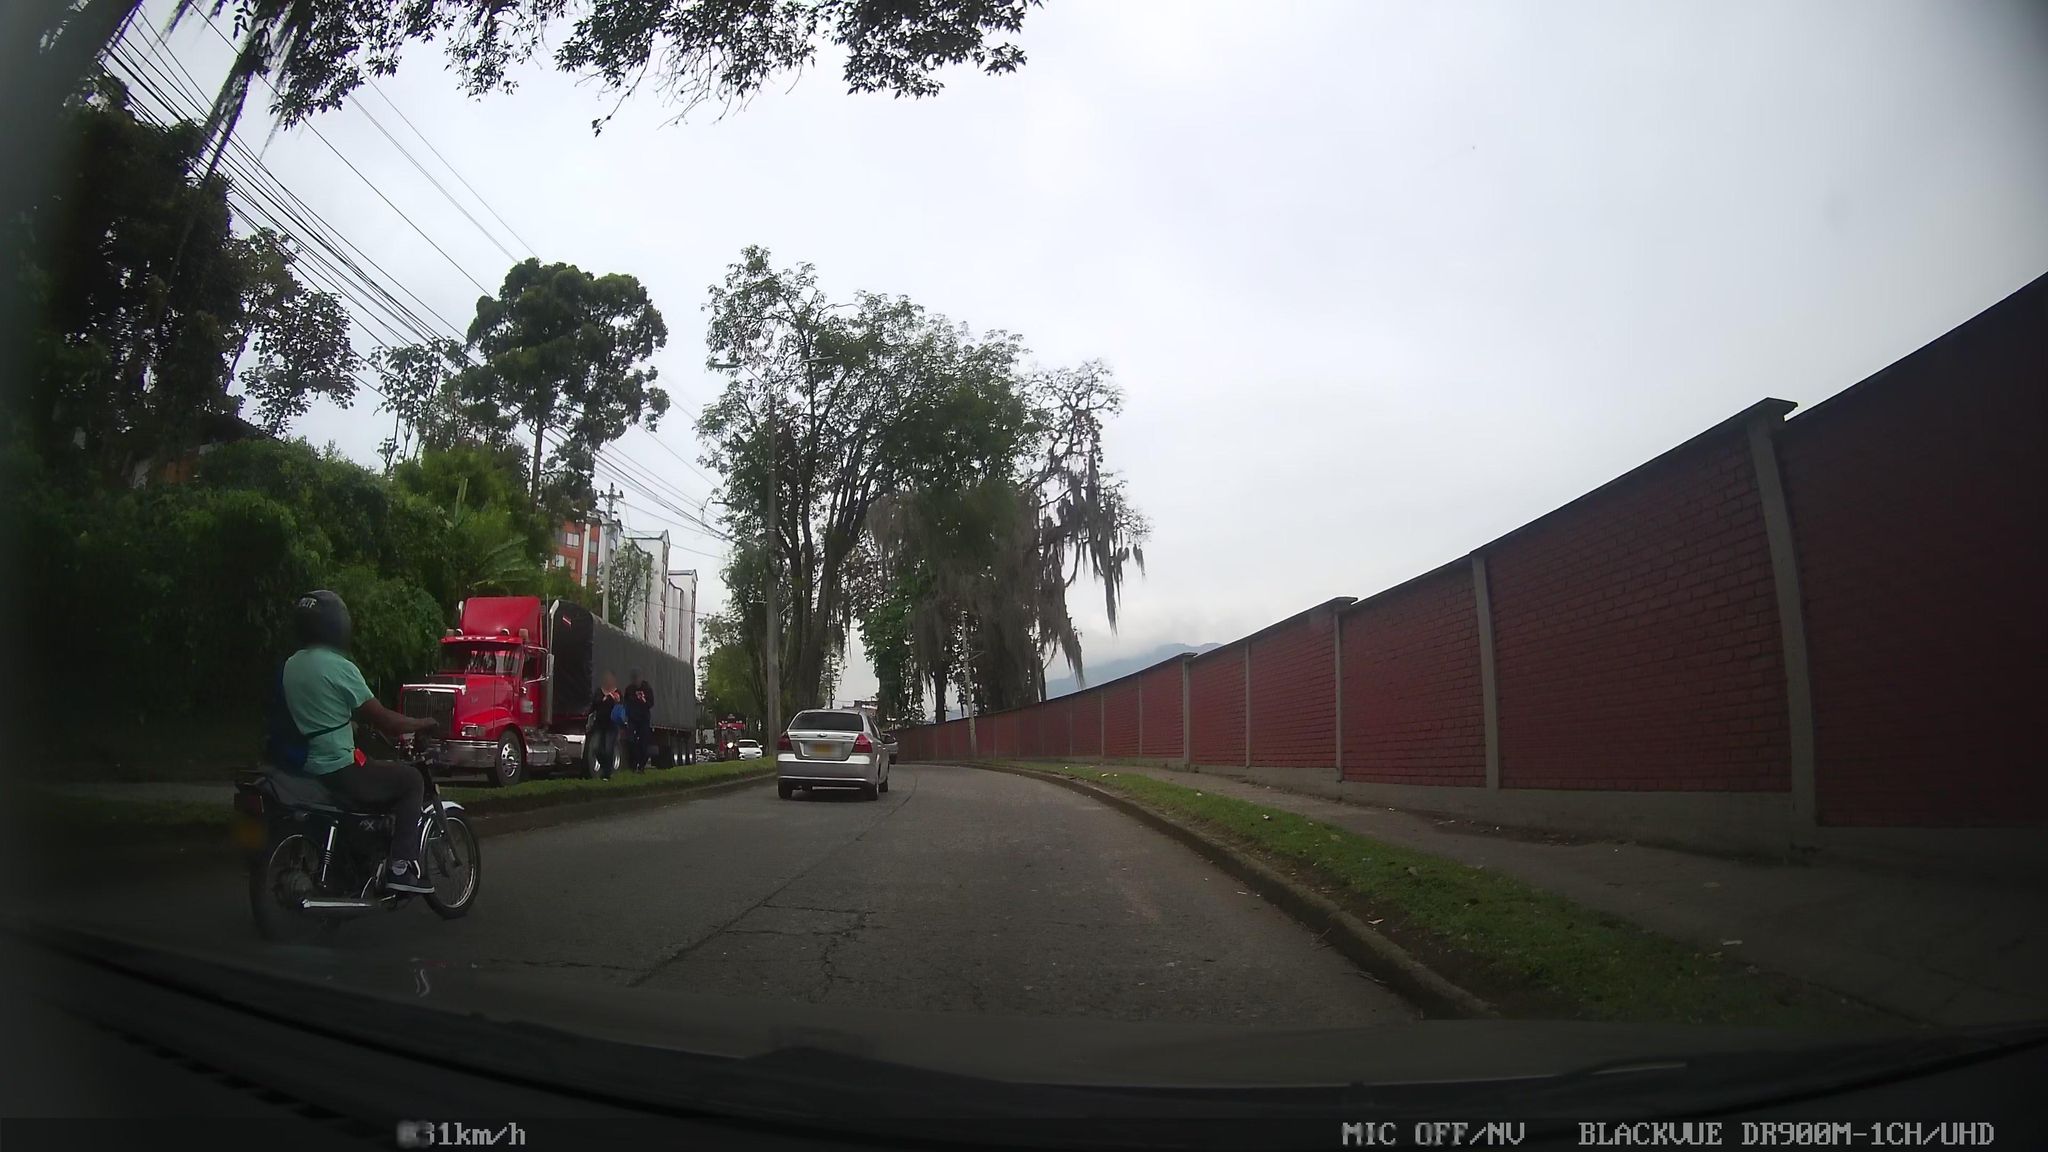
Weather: clear
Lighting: day
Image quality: good
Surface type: driving surface
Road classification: tertiary
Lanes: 2
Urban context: urban centre
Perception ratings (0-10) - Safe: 0.6, Lively: 4.98, Beautiful: 4.41, Boring: 6.99, Depressing: 3.47, Wealthy: 2.16